Question: So i have a spinner as you can see in the image

So what i want to do is that i only want to display the first 3 items and rest items should be scroll-able. Any Ideas?
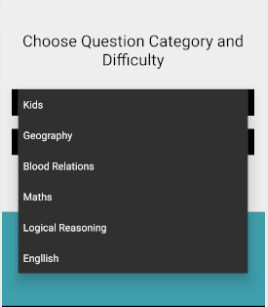
Answer: you can adjust you spinner popup menu height like below:
'''
Spinner spinner = (Spinner) findViewById(R.id.spinner);
try {
Field popup = Spinner.class.getDeclaredField("mPopup");
popup.setAccessible(true);
// Get private mPopup member variable and try cast to ListPopupWindow
ListPopupWindow popupWindow = (ListPopupWindow) popup.get(spinner);
popupWindow.setHeight(500);
}
catch (NoClassDefFoundError | ClassCastException | NoSuchFieldException | IllegalAccessException e) {
// silently fail...
}
'''